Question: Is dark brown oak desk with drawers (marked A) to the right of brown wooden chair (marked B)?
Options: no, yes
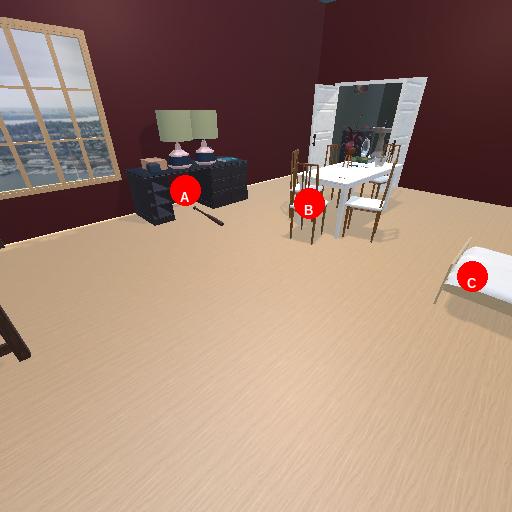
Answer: no